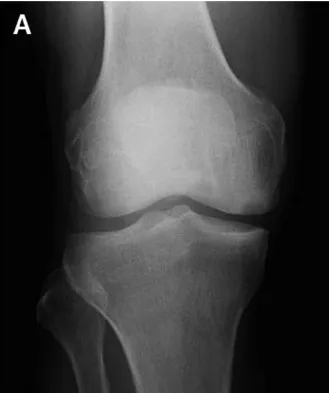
(A) AP radiograph 10 months after arthroscopic surgery showed focal radiolucency in the weight-bearing area of the medial femoral condyle.
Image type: radiology (x_ray)